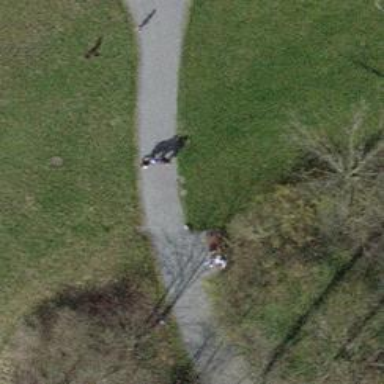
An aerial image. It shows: Bench for seating.